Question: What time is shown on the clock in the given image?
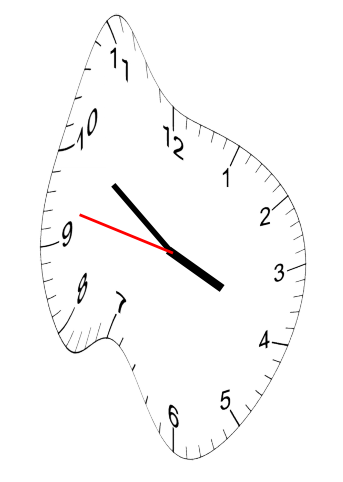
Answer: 03:50:47